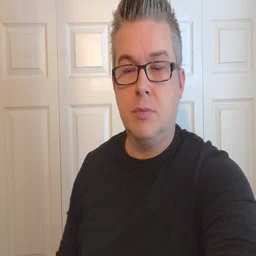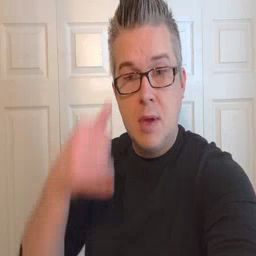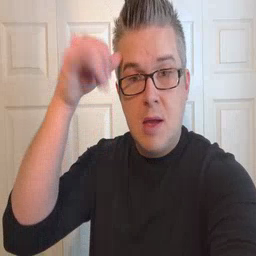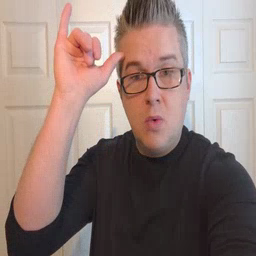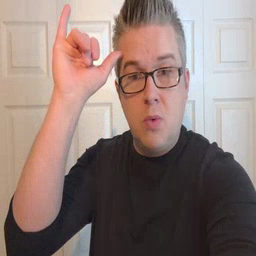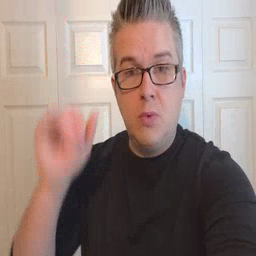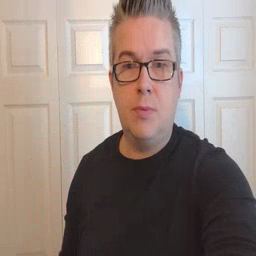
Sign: cow